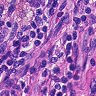
Metastatic tissue present: no